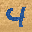
Label: 4